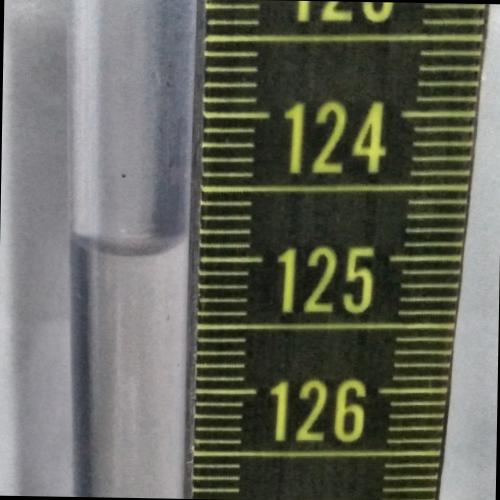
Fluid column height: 124.9 cm